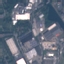
Land use / land cover class: Industrial